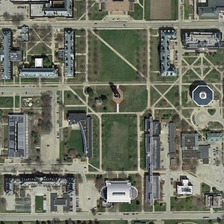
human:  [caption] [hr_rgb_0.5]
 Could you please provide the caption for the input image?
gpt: the area is a fully equipped school .

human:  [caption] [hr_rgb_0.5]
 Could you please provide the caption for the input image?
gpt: the area is a fully equipped school .

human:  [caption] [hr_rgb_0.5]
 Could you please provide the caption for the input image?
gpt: the school covers a large area and has built many teaching buildings .

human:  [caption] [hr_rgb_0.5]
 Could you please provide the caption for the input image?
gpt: the school covers a large area and has built many teaching buildings .

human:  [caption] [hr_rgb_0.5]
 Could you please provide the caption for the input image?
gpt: the area is a fully equipped school .